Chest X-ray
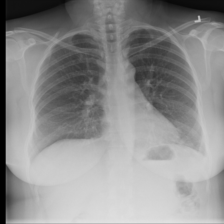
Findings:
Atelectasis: negative
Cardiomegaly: negative
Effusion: negative
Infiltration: negative
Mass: negative
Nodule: negative
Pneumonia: negative
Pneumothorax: negative
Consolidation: negative
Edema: negative
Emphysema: negative
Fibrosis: negative
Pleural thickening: negative
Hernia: negative